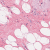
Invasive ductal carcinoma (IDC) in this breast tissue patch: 0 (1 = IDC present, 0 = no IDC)